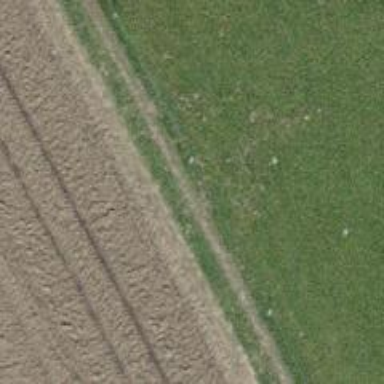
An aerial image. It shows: Agricultural track with ground surface. The track is categorized as grade 5 and is suitable for agricultural vehicles.